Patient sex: M
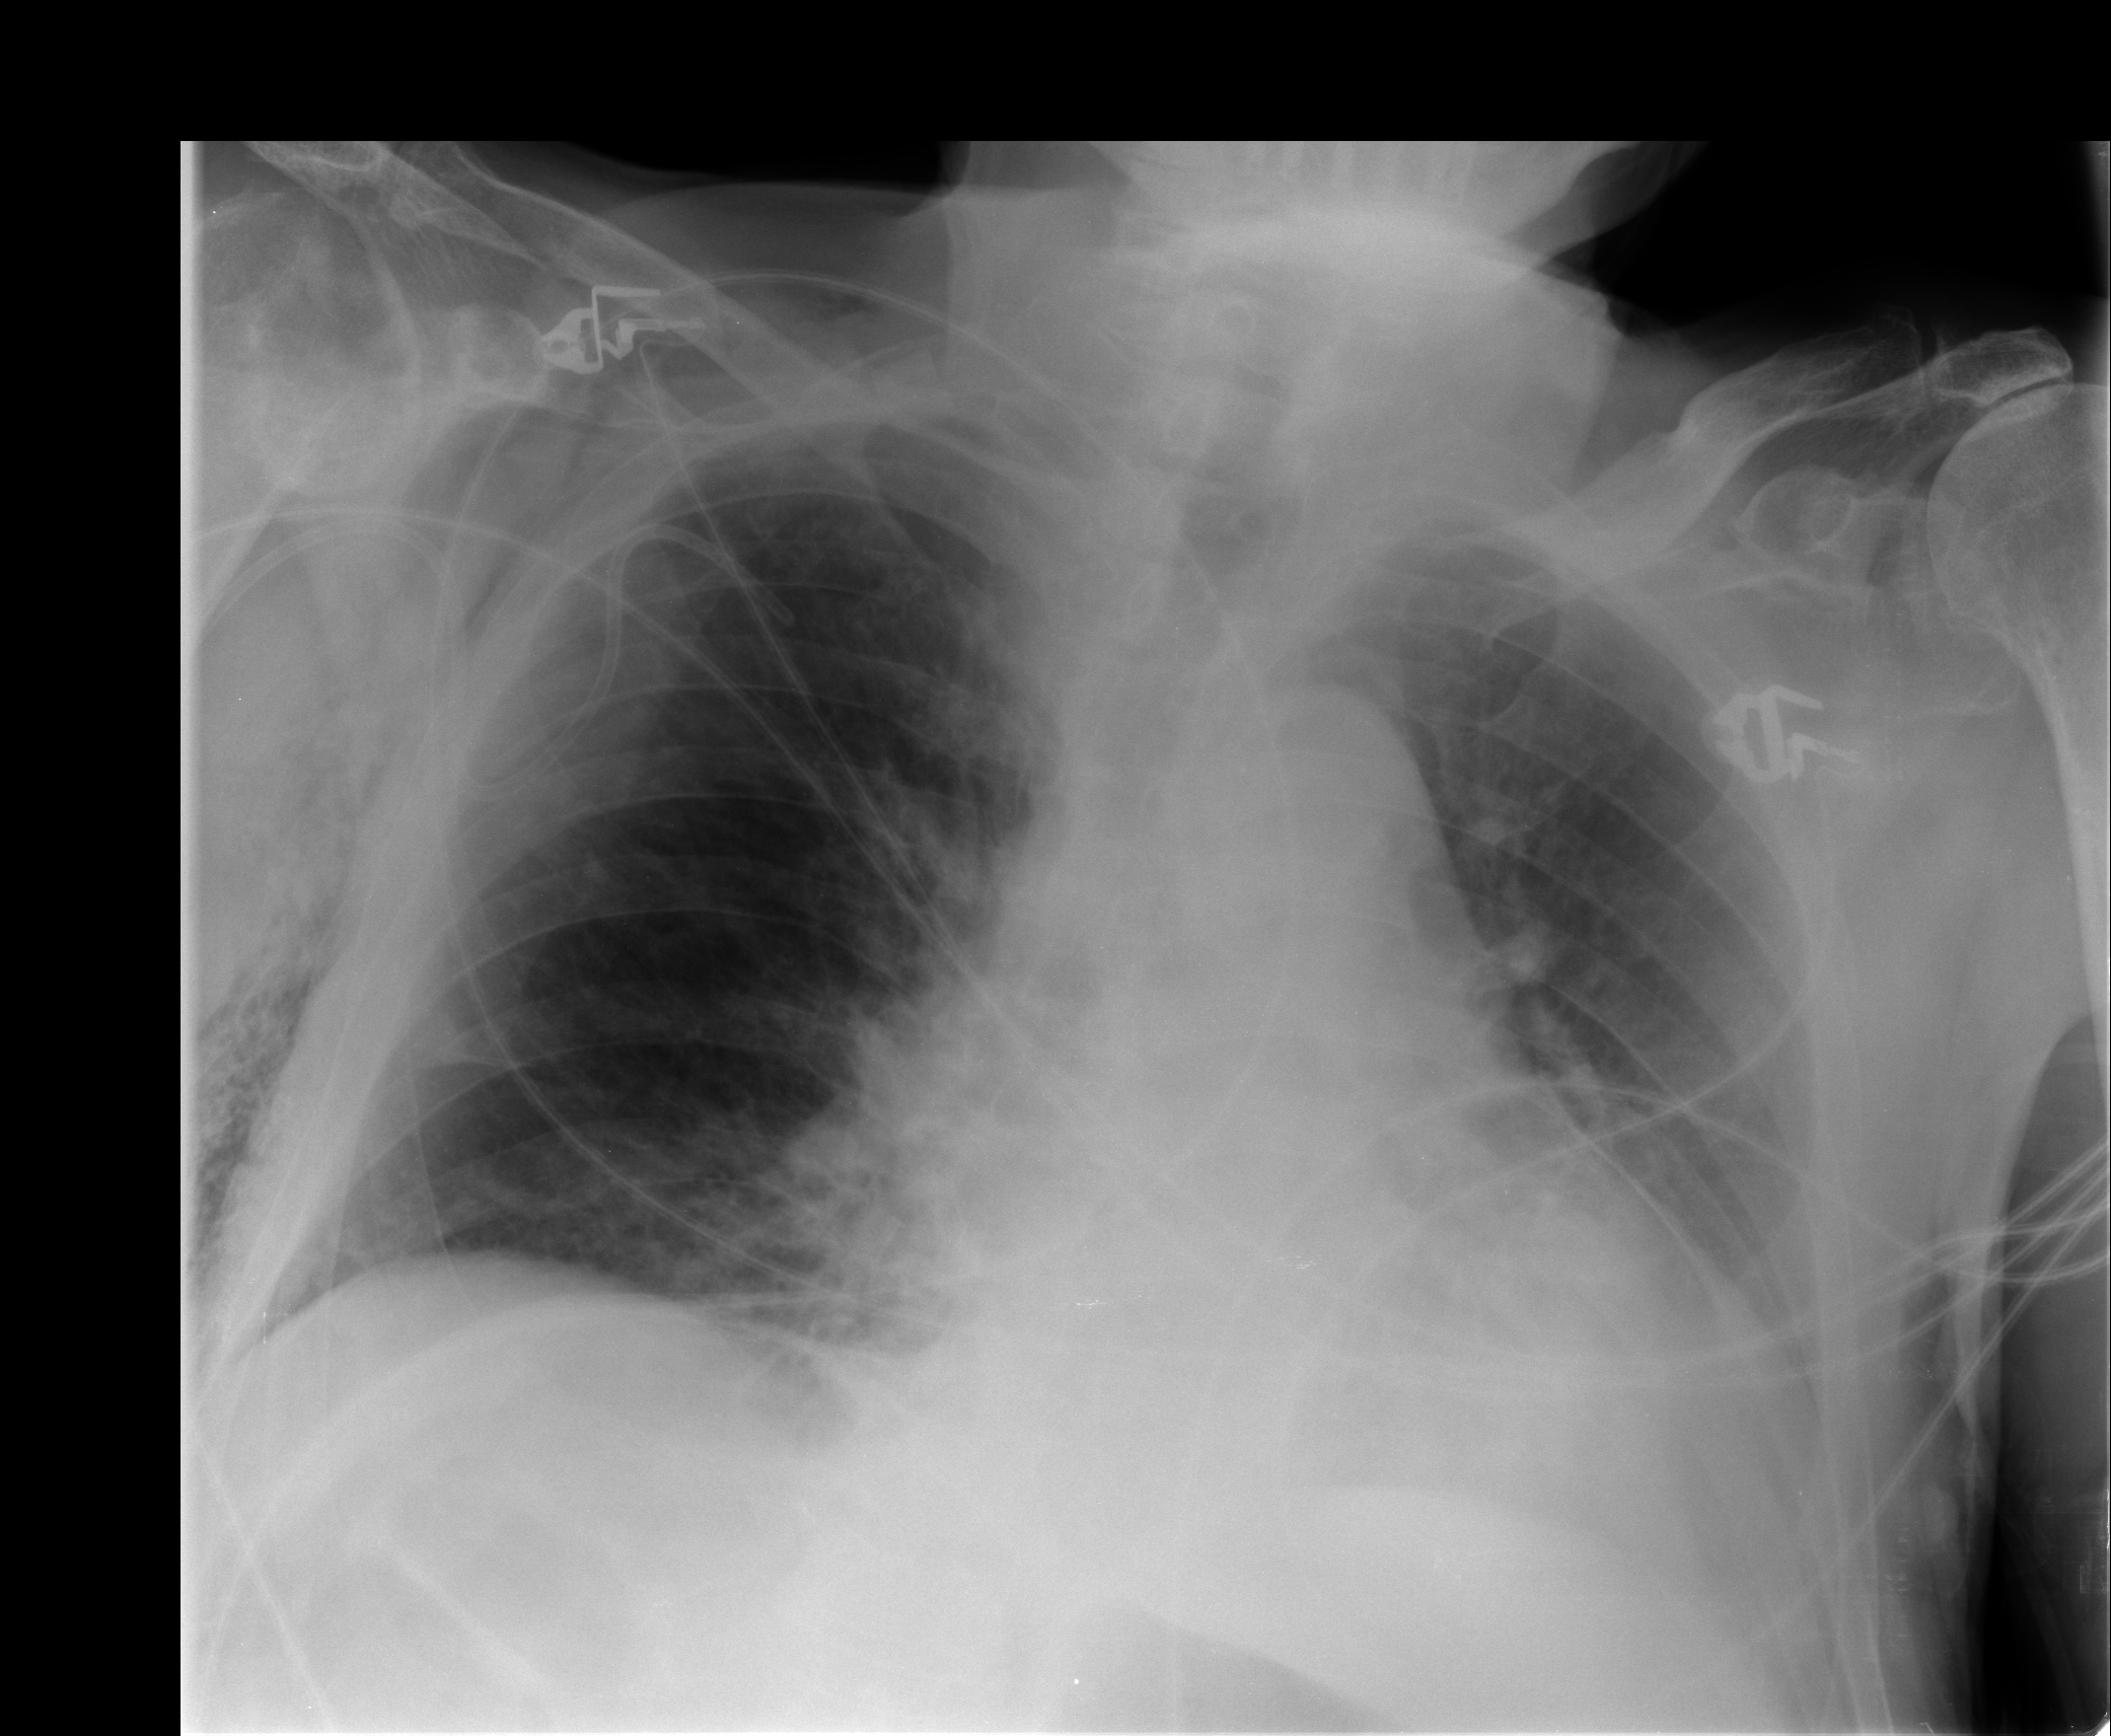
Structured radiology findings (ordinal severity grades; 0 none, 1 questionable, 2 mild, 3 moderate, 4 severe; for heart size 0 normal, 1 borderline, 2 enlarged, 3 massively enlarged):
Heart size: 2
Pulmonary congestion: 2
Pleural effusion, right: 0
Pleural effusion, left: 0
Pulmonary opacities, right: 1
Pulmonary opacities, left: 1
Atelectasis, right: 2
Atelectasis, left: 2